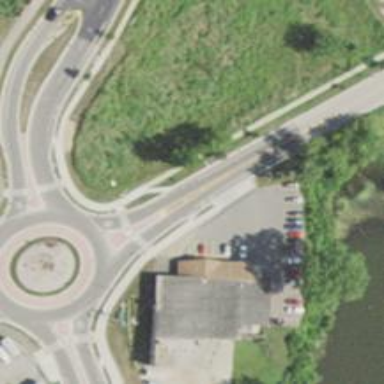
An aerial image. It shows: Uncontrolled road crossing with pedestrian island.